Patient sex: F
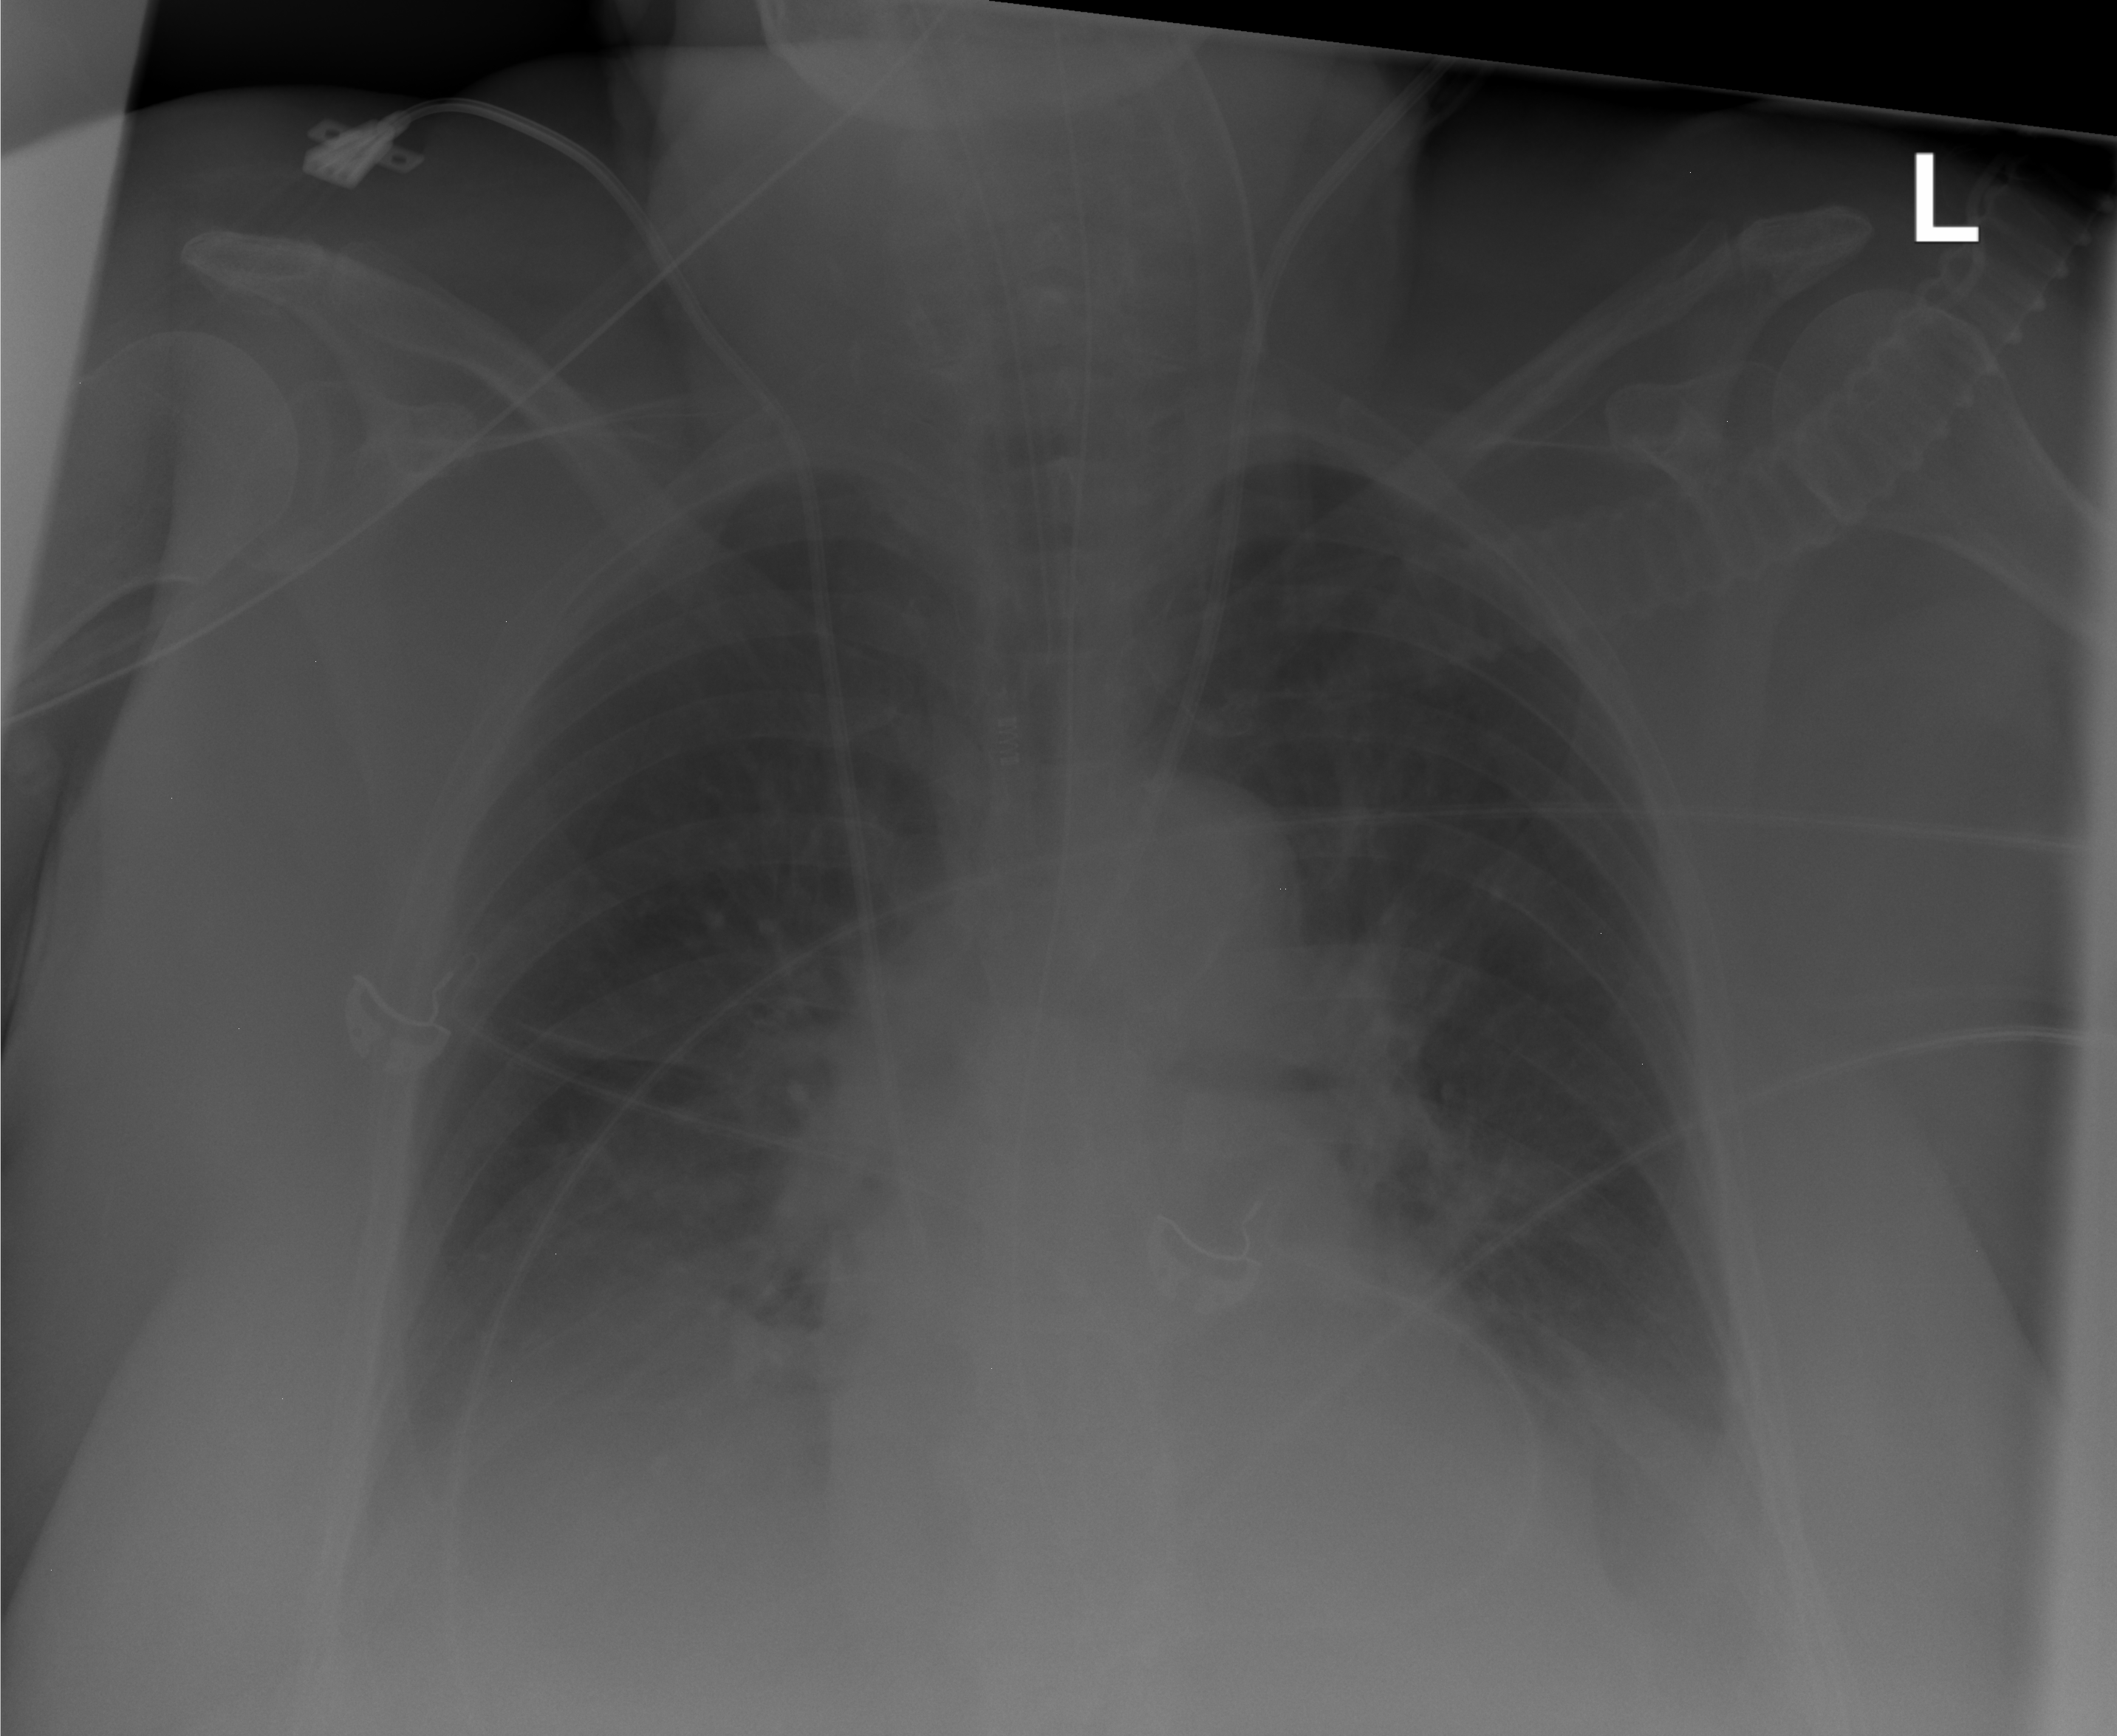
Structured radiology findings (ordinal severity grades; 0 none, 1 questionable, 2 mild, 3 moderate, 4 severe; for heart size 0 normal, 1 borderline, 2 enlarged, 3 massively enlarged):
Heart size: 0
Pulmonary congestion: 0
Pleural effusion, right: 2
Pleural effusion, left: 2
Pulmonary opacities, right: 0
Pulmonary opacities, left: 0
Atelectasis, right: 0
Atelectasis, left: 0